Question: Is it possible for an app to access Springboard icons? I want to build a small animation where a ball is jumping over the icons over other apps.
Here's an example what I want to achieve.
Possible?

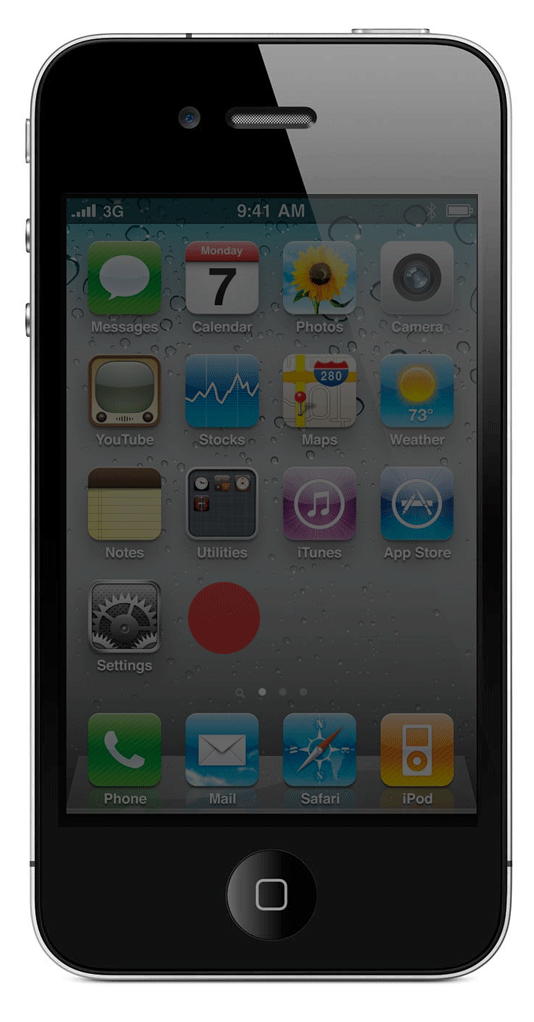
Answer: No, this isn't possible on iOS with the official SDK.